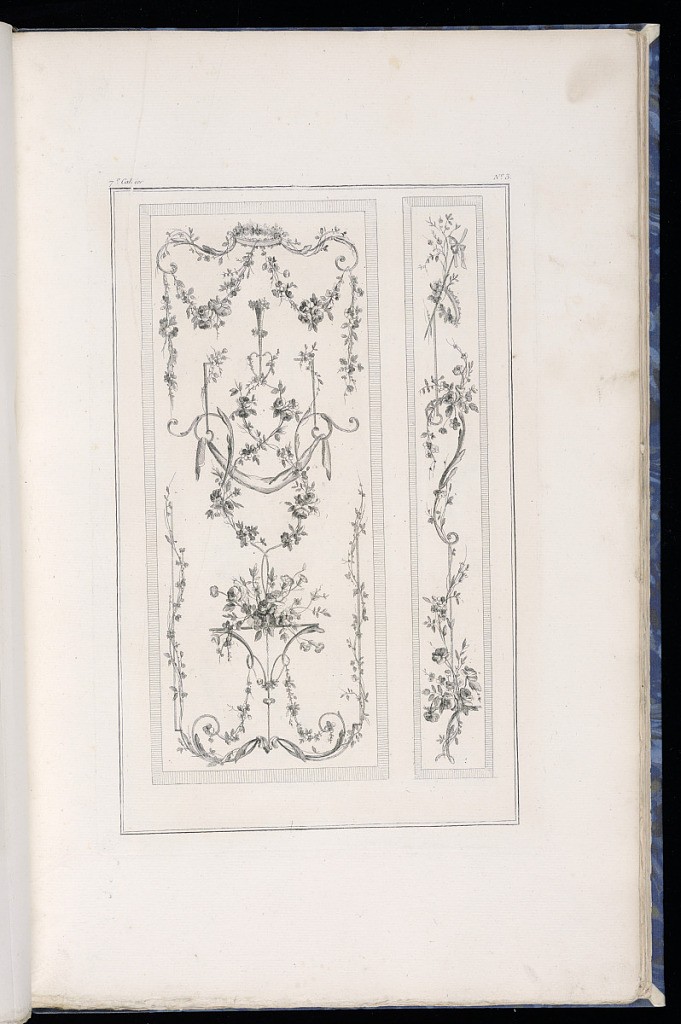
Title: Decorative Panel Designs
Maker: Pierre Ranson, French, 1736–1786
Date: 1777–79
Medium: Etching on paper
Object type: Print
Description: Design for two rectangular decorative panels, a larger one in the center and a narrow one to the right. The panels feature arabesque motifs including scrolling acanthus leaves (rinceaux), branches, fleurons, and flowers. The plate is numbered.